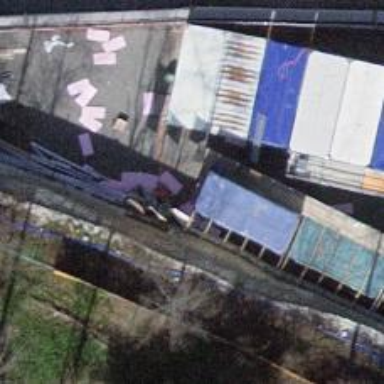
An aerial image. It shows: Lift gate barrier.